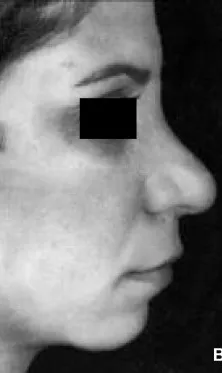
Center) Post operative profile view after first surgery.
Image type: medical_photograph (skin_photograph)